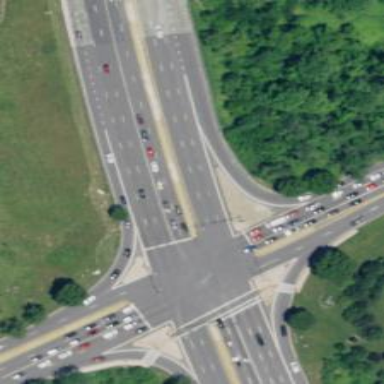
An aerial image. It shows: This image shows trunk highway that functions as expressway.